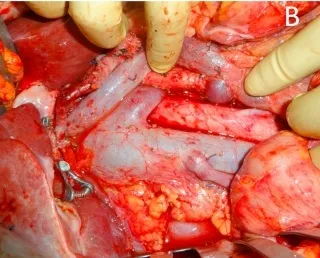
An intraoperative picture after dissection of para-aortic lymph nodes.
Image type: medical_photograph (other_medical_photograph)